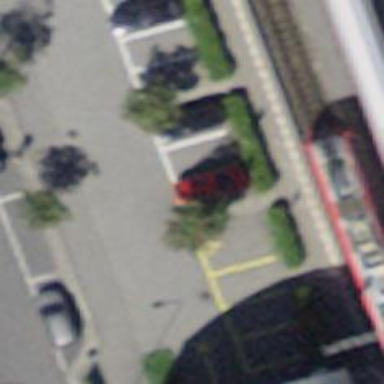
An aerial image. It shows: Car-sharing service available at this location.